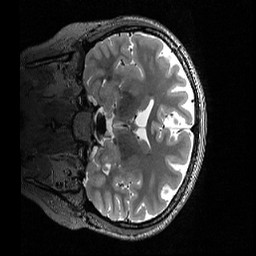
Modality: T2w
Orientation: coronal
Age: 21
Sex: female
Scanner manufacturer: siemens
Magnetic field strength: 3 T
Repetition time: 3.2 s
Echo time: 0.56 s